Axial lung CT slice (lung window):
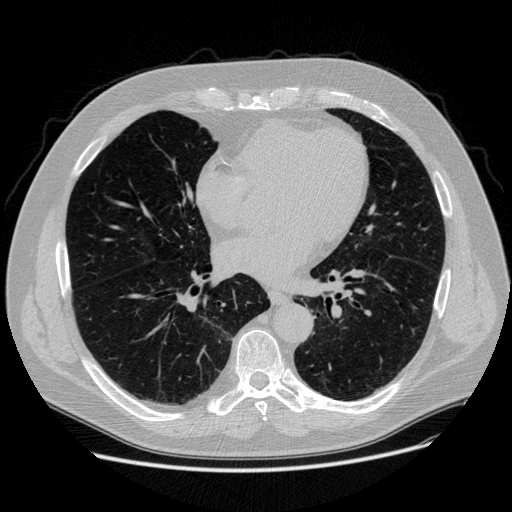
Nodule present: no